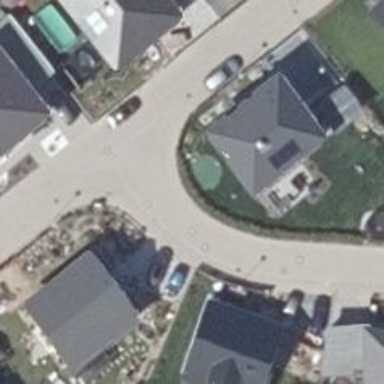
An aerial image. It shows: Living street.